Field crop: maize
Growth stage: 1
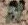
Species: chenopodium